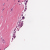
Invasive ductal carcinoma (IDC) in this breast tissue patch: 0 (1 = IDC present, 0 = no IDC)